Question: I have created a TV parameter representing a DropDownList Menu. But when I call it in a snippet via Modx API It doesn't display at all.
here's the TV I made
a here is how I call it
'''
$name=$buf['title'].' ( tsvet: '.$modx->documentObject['material'].' )';
'''
What am I doing wrong? Thx
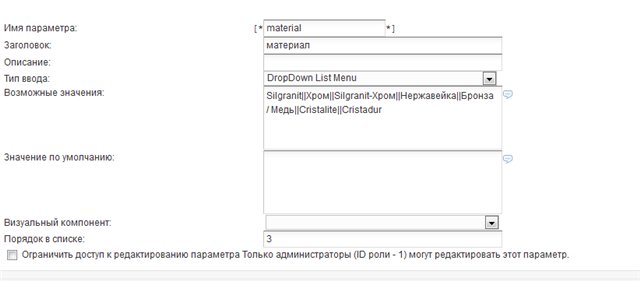
Answer: TVs are not part of the documentObject; I'm a bit rusty on Evo but you'll need to use <URL> instead:
'''
$material = $modx->getTemplateVar('material', "", $modx->documentIdentifier);
$name = $buf['title'] . ' ( tsvet: ' . $material . ' )';
'''